Chest X-ray:
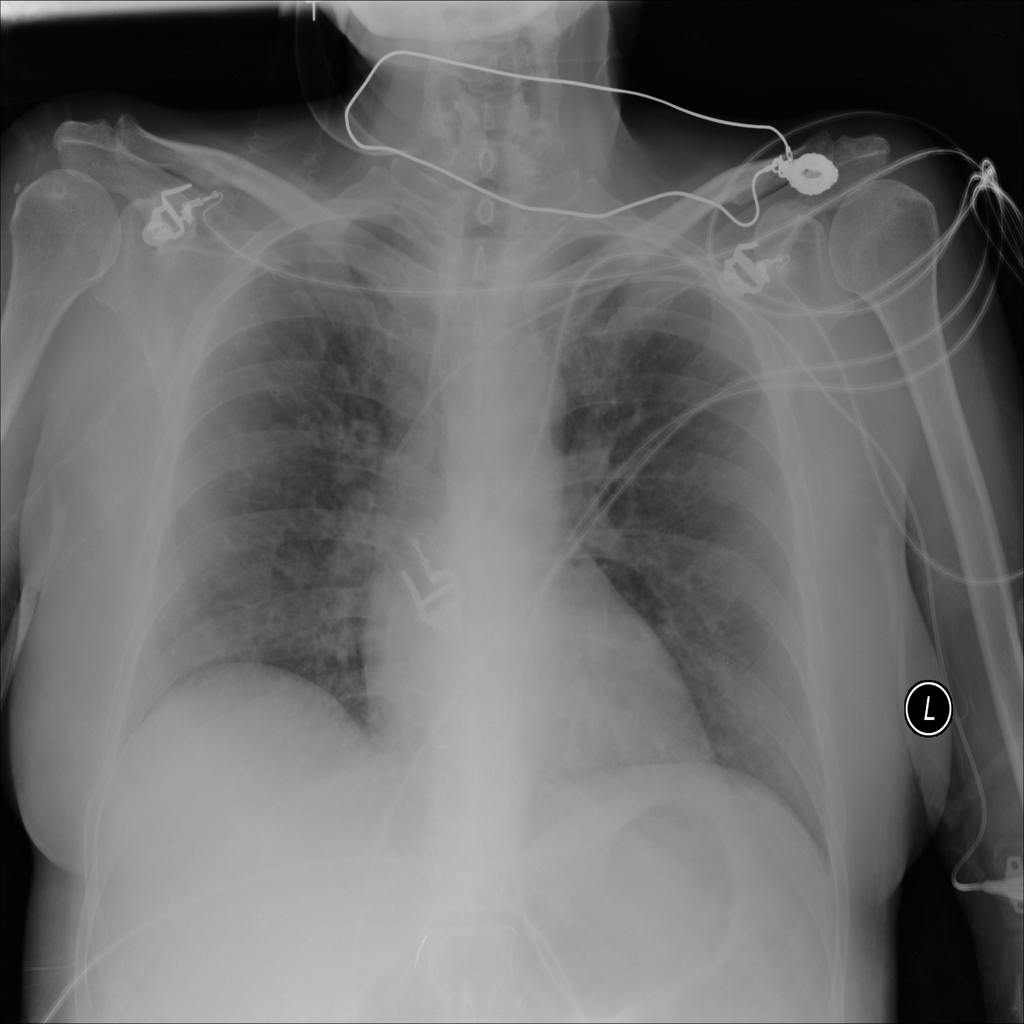
No abnormal finding: yes